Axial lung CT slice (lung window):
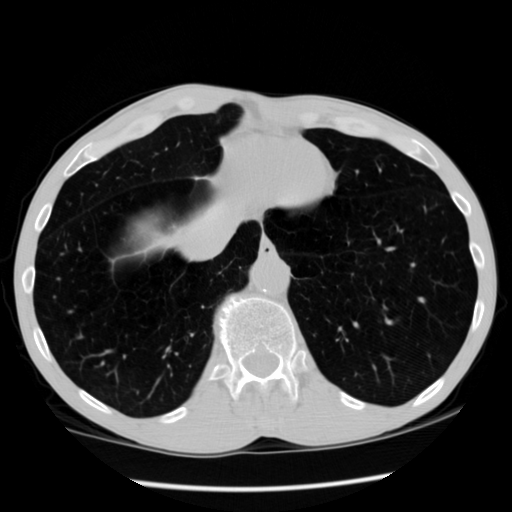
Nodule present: no